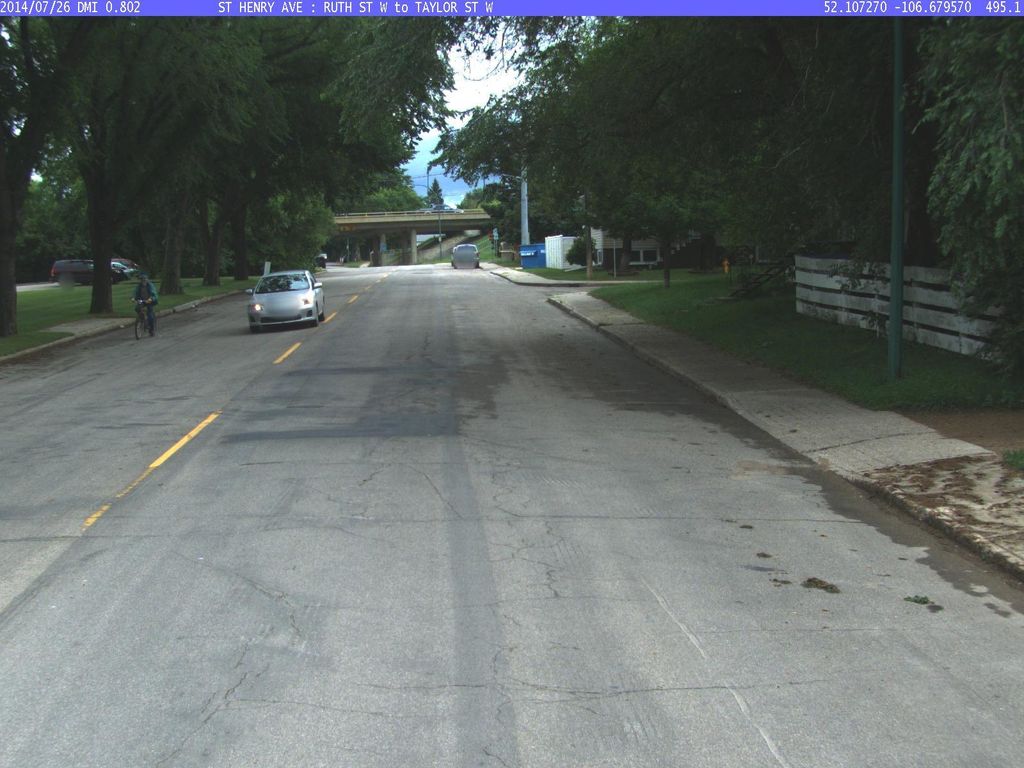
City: saskatoon